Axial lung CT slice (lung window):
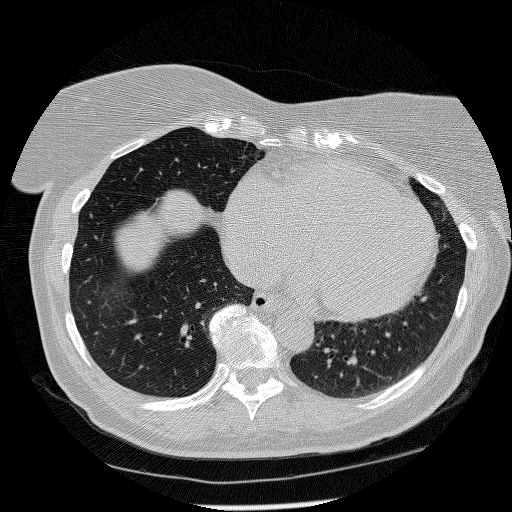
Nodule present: no